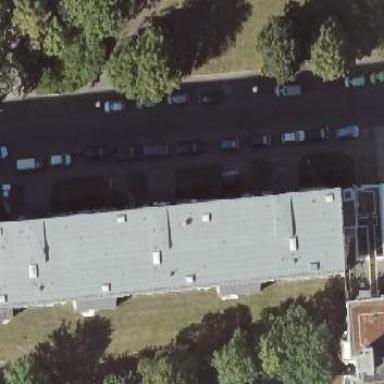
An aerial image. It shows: Apartment building with flat roof.